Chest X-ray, PA view. Patient: 31 years old, sex F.
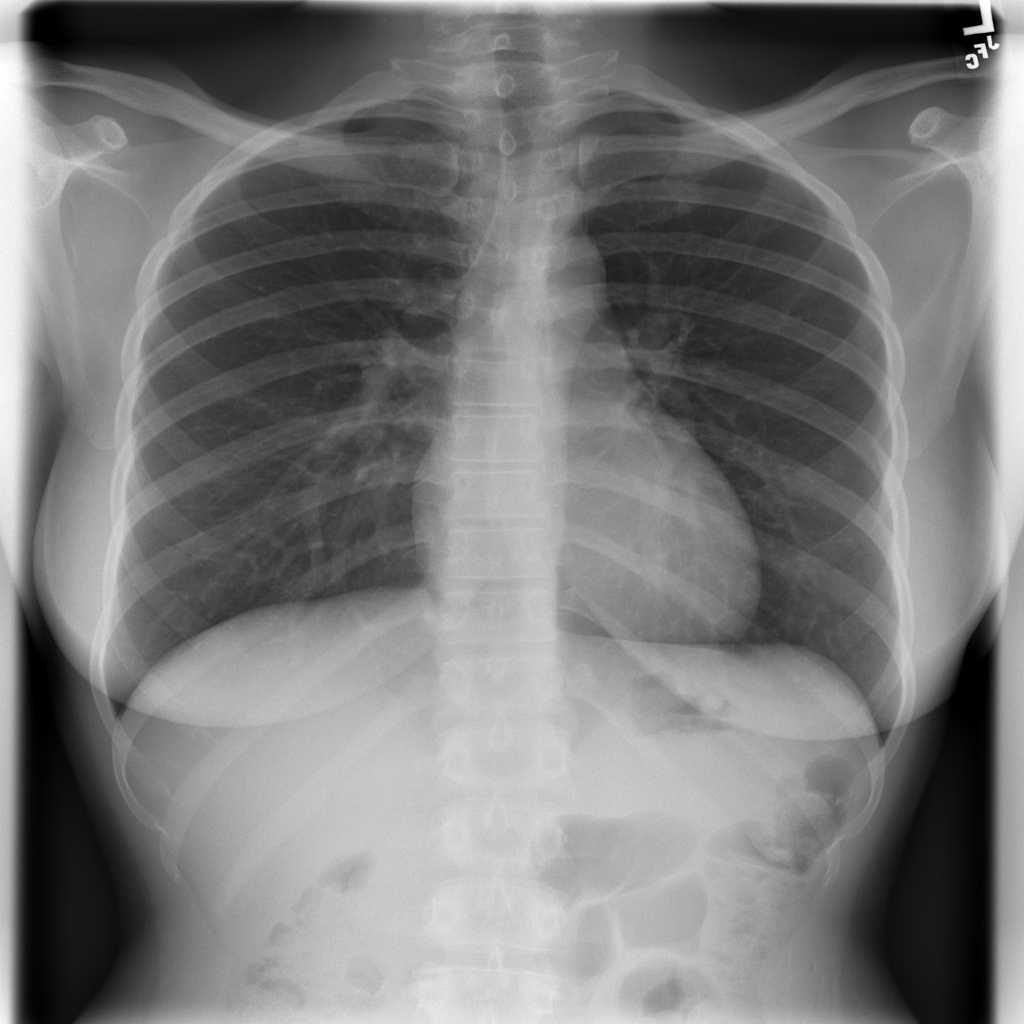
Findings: No Finding